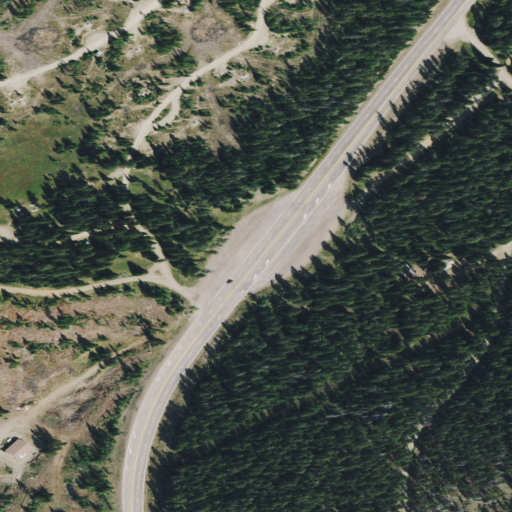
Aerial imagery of gap in Montana named Kings Hill Pass containing evergreen forest, medium intensity development, low intensity development, open development, shrub, high intensity development, and grassland